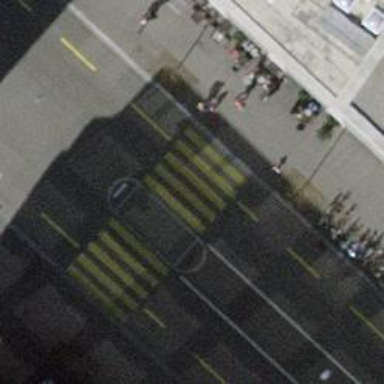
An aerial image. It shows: Kerb barrier.